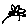
Label: flower